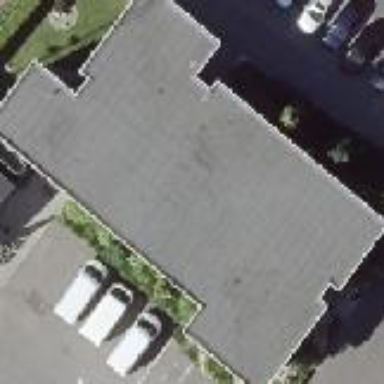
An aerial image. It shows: Commercial building.